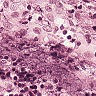
Metastatic tissue present: no